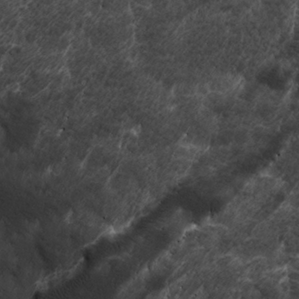
Label: non_frost